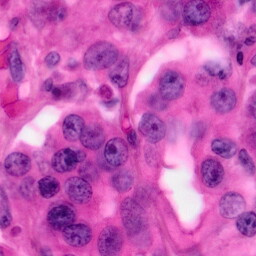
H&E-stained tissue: Pancreatic